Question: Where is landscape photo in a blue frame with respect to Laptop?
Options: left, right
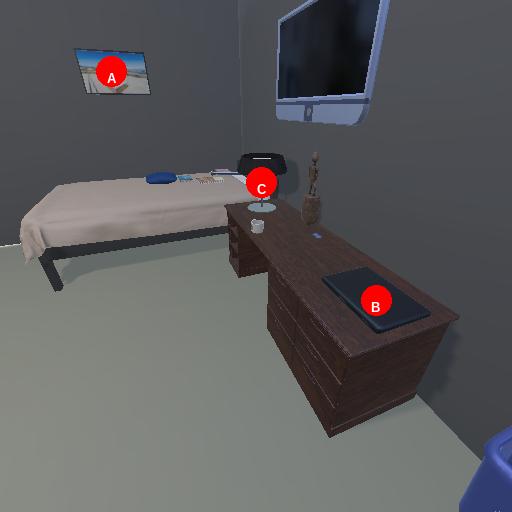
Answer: left